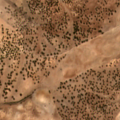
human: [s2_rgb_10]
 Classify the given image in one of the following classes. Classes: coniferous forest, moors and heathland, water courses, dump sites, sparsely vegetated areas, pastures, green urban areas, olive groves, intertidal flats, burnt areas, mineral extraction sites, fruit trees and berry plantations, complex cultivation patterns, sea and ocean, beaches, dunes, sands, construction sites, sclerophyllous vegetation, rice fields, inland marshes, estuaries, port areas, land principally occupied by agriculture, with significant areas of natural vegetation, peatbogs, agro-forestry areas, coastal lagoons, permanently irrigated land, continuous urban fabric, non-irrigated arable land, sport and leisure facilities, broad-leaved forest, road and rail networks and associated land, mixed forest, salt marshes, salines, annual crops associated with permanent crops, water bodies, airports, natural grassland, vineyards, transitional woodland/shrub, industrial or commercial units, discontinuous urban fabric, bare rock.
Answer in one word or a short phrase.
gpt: non-irrigated arable land, pastures, agro-forestry areas, transitional woodland/shrub